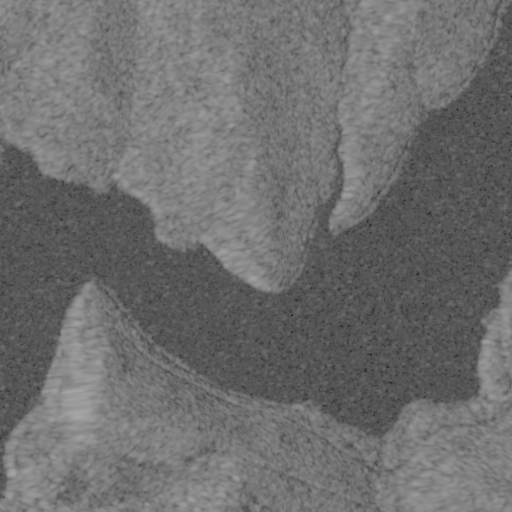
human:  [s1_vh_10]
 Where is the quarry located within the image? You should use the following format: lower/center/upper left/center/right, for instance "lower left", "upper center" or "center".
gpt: The quarry is located in the lower center of the image.
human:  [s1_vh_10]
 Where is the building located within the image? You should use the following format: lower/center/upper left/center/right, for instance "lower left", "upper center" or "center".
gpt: The building is located in the lower left of the image.
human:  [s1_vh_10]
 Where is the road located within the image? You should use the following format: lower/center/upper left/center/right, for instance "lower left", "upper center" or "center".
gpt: There is no road in the image.

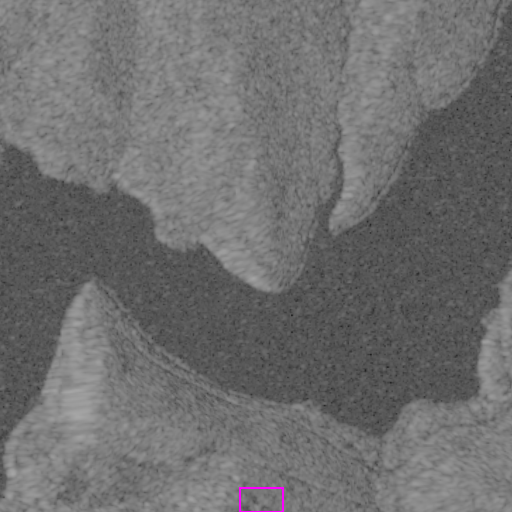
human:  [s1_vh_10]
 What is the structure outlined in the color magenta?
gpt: The structure outlined in magenta is a quarry.
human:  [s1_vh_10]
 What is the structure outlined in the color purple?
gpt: There is no purple outline.